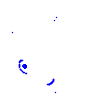
Particle: electron